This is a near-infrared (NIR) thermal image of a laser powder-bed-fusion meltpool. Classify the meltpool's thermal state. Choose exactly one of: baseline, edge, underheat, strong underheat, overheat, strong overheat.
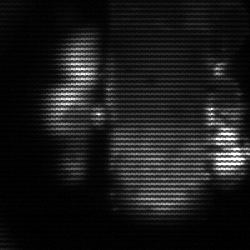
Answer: strong underheat